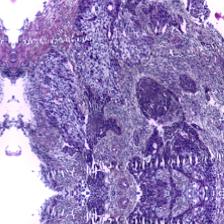
Diagnosis: OSCC